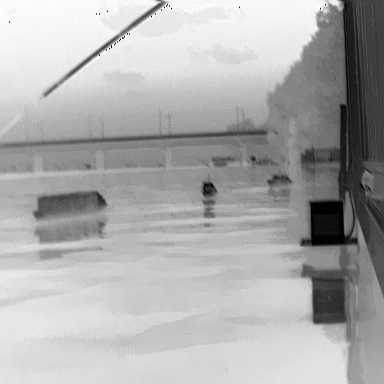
There are three objects shown in the infrared image, including a fishing_boat, and two warships.